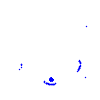
Particle: proton